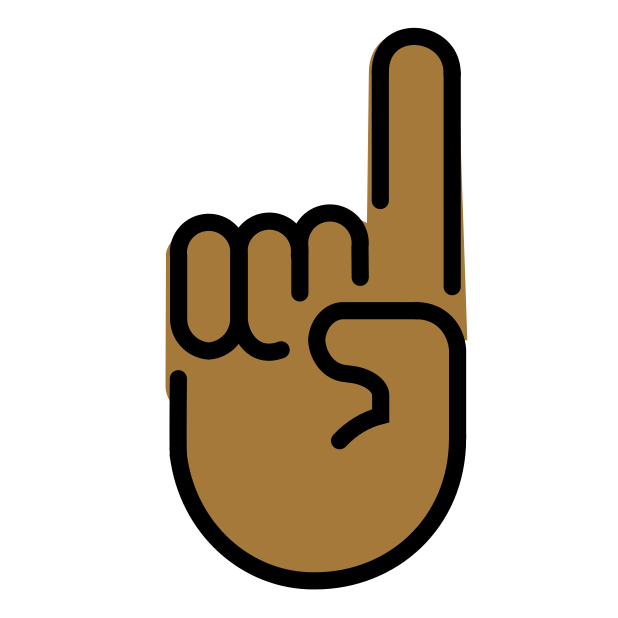
index pointing up: medium-dark skin tone